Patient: sex M, age 69
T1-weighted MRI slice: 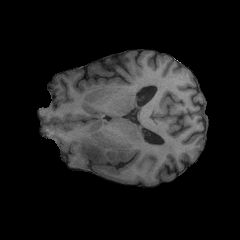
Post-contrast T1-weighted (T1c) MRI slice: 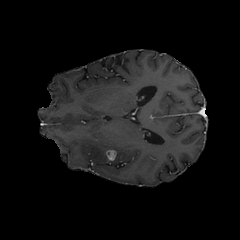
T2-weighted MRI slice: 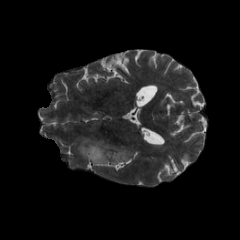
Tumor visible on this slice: yes
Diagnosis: Glioblastoma, IDH-wildtype
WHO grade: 4